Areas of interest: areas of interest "Feng Qi Yun Xi"
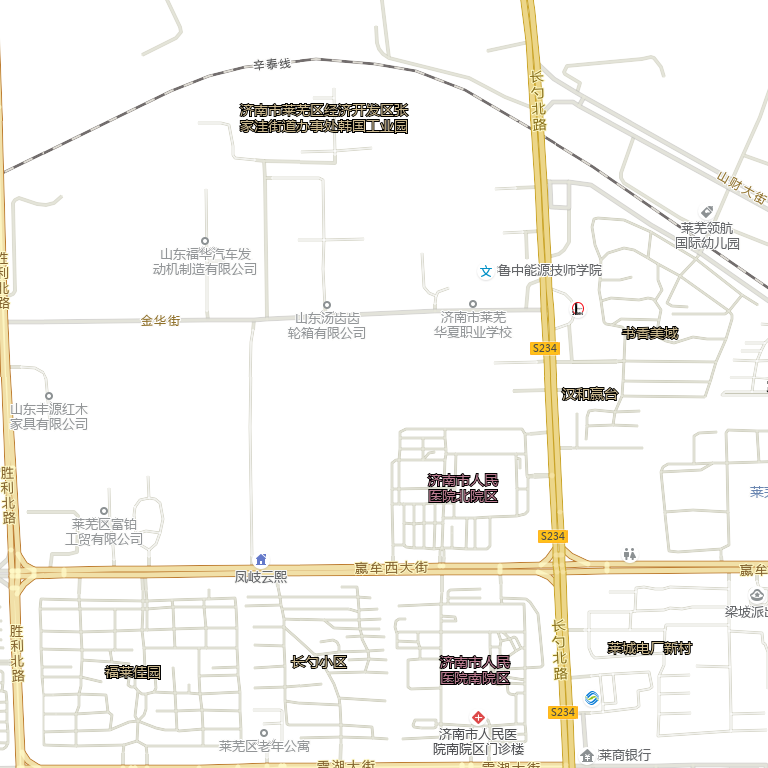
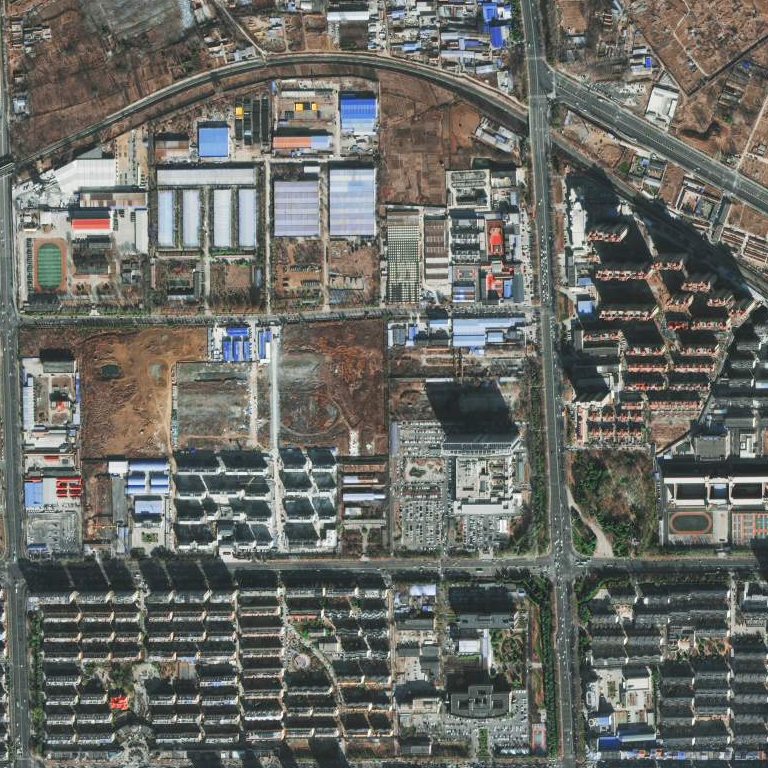